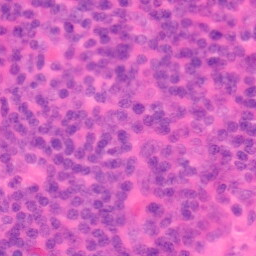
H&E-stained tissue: Colon